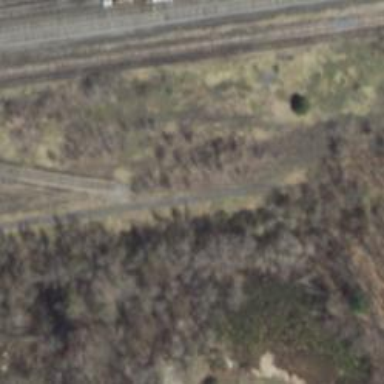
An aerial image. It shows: Disused railway.